Field crop: maize
Growth stage: 2
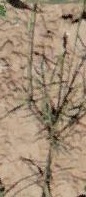
Species: lolium